Question: I want to check if the dates in the 'Date2 column' match the dates in the 'Date1 column' and which dates do not match. As you can see for the first 25 it matches, but in the end there are 10 rows empty which means that these values are missing.

I tried:
'''
=VLOOKUP(C2:C3020;B2:C3037;C2;TRUE)
'''
However that only gives me '#REF!' back.
Is there probably another way to find out which dates do not match?
I appreciate your answer!
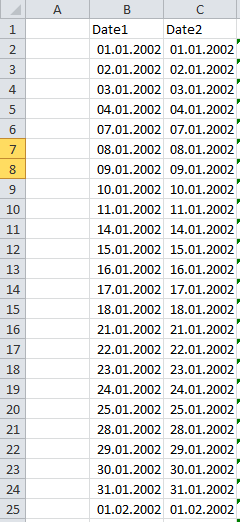
Answer: You should use following formula:
'''
=VLOOKUP(C2;$B$2:$B$3037;1;FALSE)
'''
just write it in 'D2' cell and stretch it down until 'D3037'. If an exact match of date from column 'C' is not found in column 'B', the error value '#N/A' is returned.
To get 'FOUND' and 'NOT FOUND' values you can use modification of this formula:
'''
=IF(ISERROR(VLOOKUP(C2;$B$2:$B$3037;1;FALSE));"NOT FOUND";"FOUND")
'''